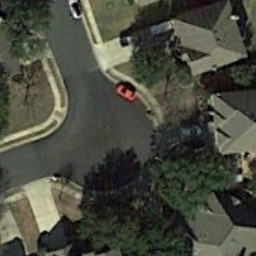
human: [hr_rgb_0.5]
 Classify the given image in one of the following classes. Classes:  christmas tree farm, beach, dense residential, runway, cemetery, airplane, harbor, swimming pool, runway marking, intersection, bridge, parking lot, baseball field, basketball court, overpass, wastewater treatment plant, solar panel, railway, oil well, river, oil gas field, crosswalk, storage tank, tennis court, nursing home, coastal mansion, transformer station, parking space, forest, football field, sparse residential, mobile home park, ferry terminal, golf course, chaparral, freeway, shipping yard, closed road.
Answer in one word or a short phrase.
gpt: closed road